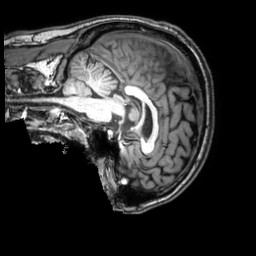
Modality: T1w
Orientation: sagittal
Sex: male
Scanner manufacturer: philips
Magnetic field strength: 3 T
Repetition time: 0.008214 s
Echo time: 0.00376 s